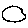
Label: circle